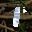
Label: 1